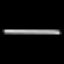
Label: line